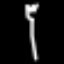
Label: fork